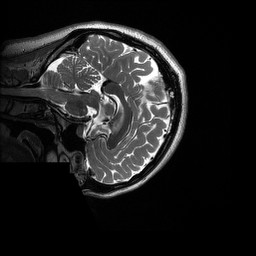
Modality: T2w
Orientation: sagittal
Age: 19
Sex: female